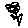
Label: flower